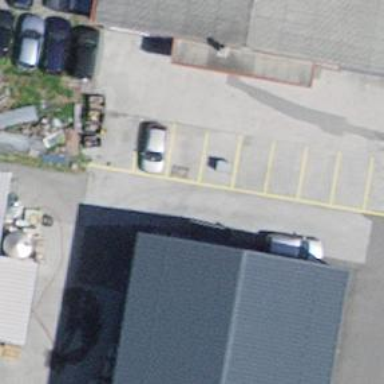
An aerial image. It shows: Parking available on the street side.